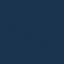
Land use / land cover: SeaLake